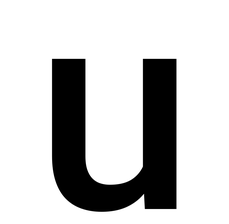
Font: Roboto_Medium